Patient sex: M
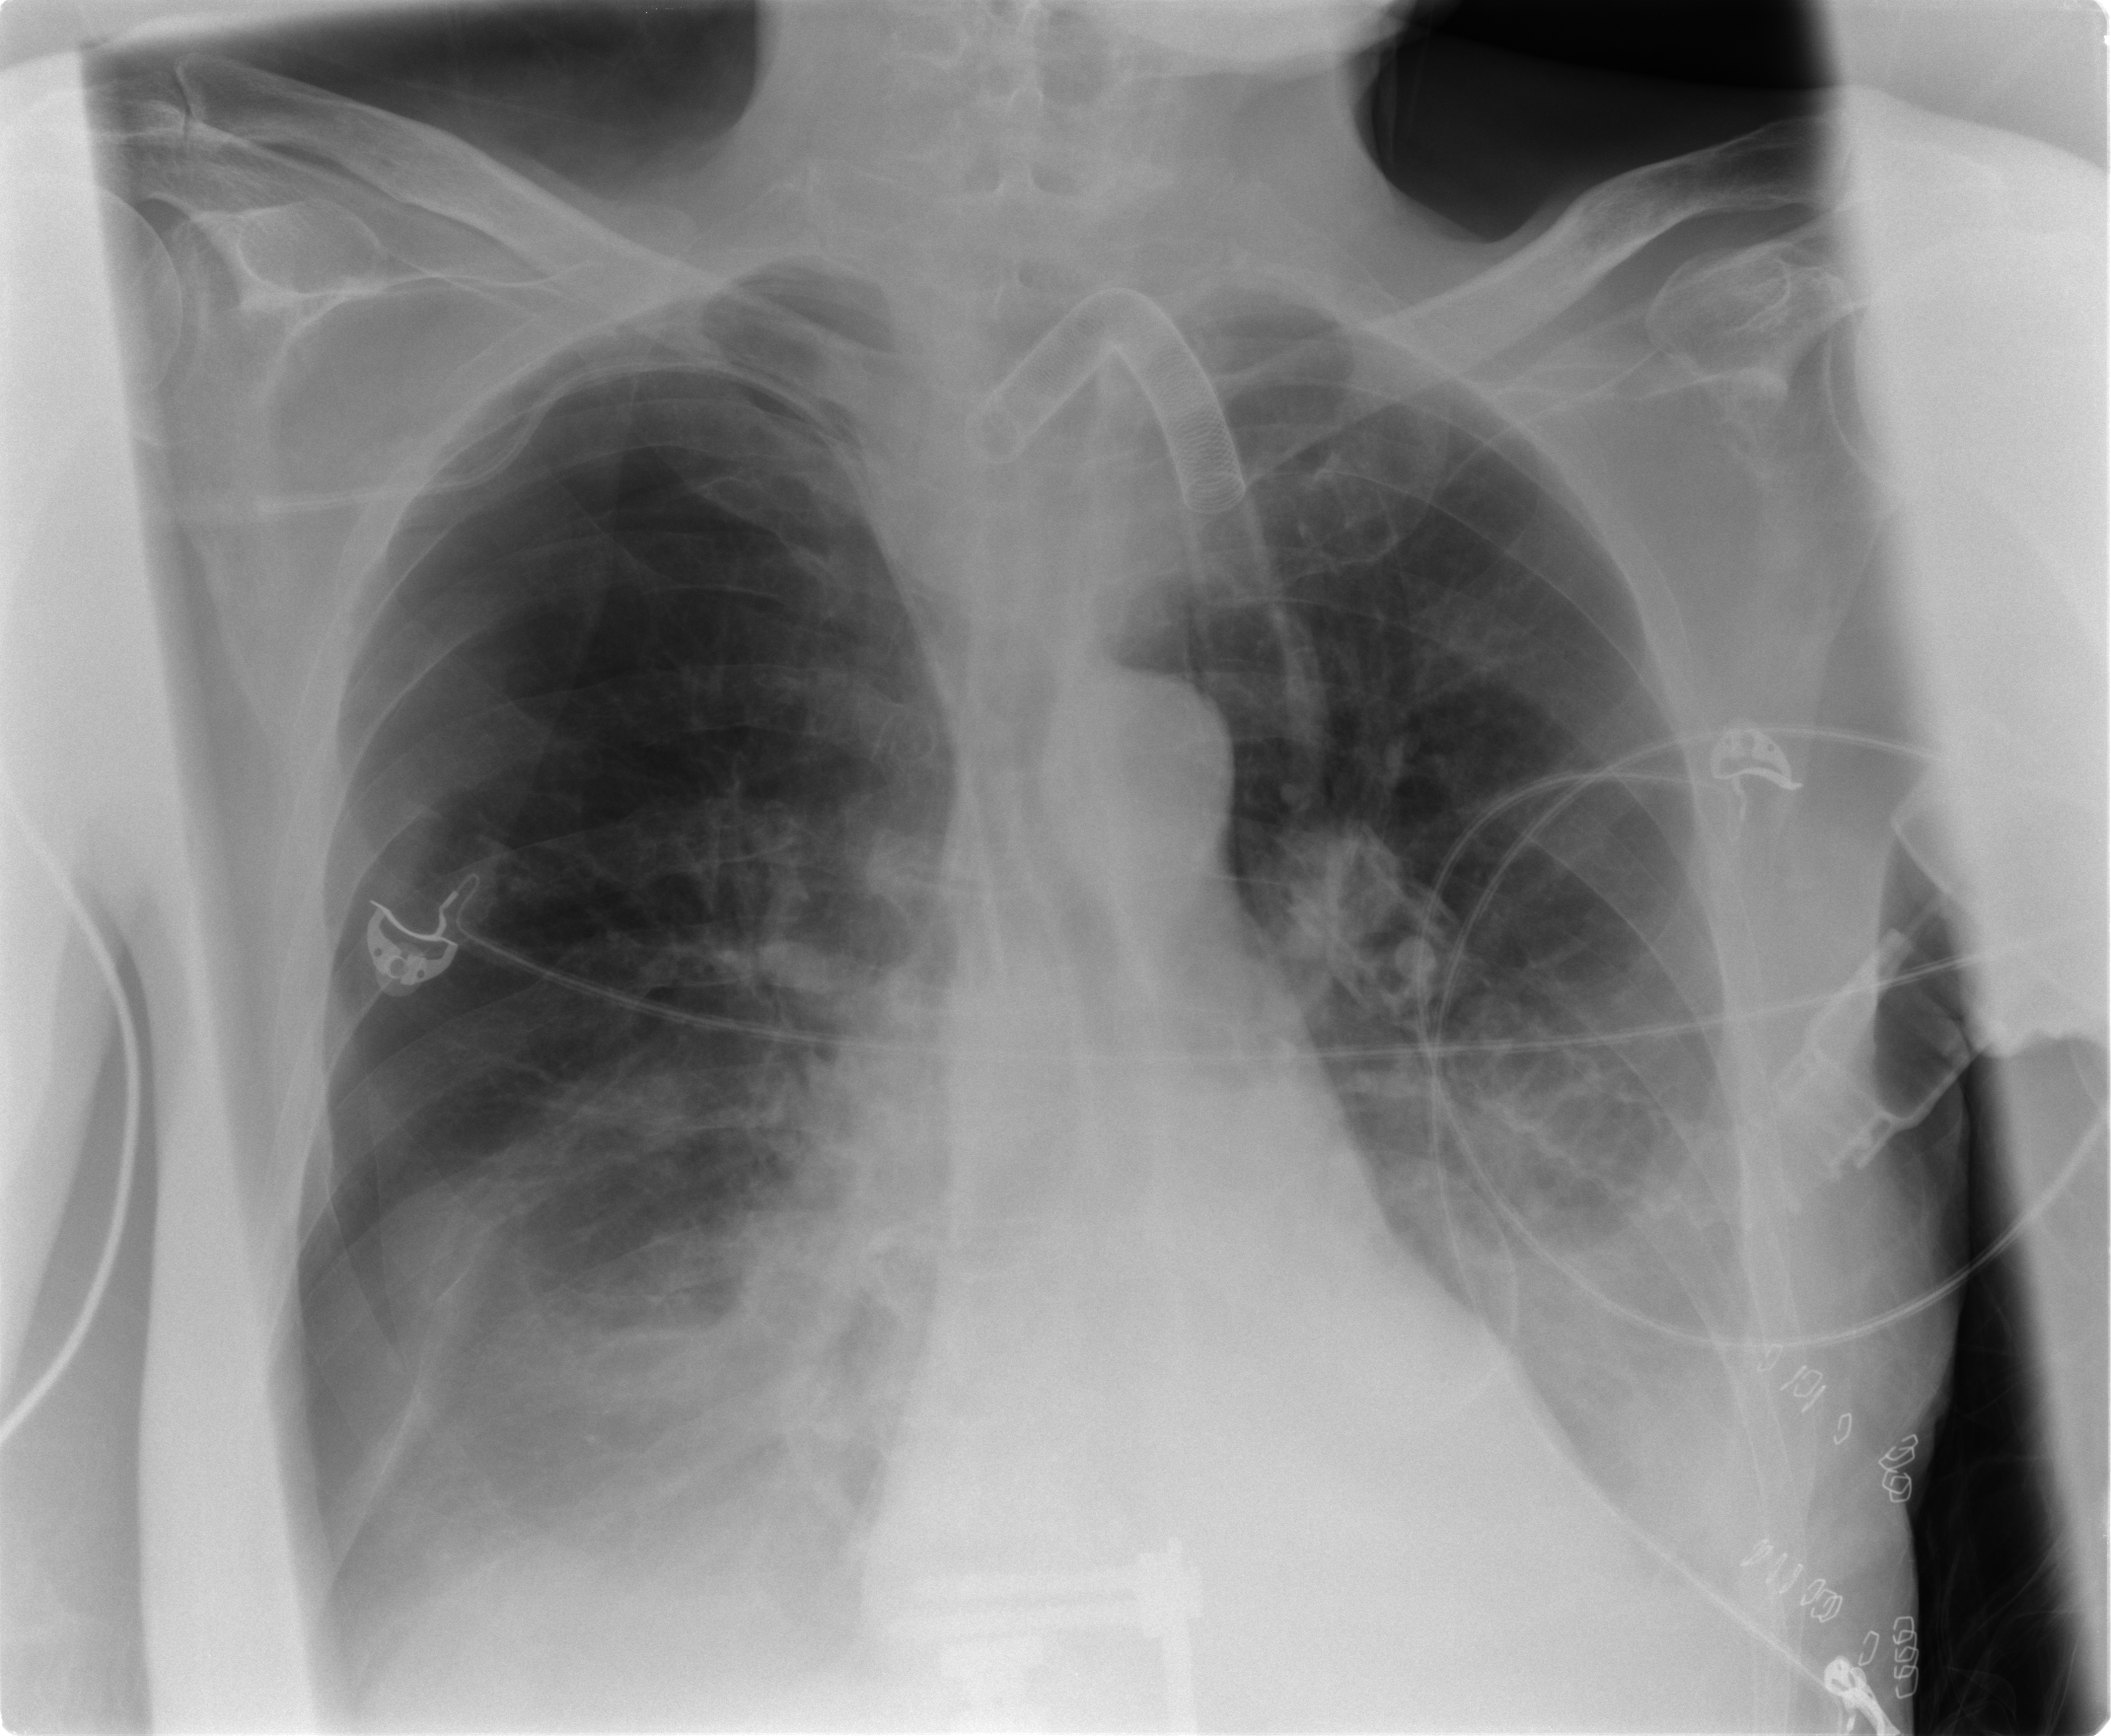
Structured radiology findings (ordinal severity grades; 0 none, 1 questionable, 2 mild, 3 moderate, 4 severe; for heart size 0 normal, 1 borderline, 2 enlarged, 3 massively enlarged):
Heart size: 2
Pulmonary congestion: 2
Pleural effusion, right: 2
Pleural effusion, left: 2
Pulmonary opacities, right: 3
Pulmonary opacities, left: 2
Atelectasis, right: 3
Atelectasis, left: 2